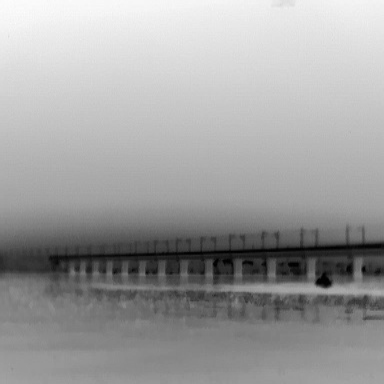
There is a warship in the infrared image.